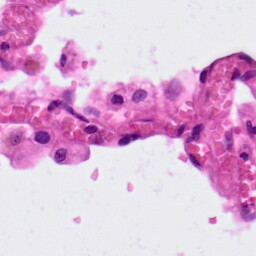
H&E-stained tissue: Lung